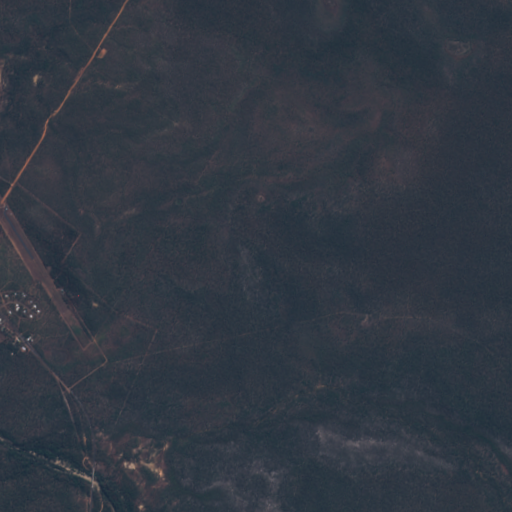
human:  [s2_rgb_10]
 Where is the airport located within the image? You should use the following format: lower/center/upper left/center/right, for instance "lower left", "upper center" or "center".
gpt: The airport is located in the lower left of the image.
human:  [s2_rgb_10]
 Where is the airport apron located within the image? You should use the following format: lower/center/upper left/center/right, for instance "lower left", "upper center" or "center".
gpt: The airport apron is located in the center left of the image.
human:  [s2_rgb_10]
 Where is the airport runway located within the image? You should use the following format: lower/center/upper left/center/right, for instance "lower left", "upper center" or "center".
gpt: The airport runway is located in the center left of the image.
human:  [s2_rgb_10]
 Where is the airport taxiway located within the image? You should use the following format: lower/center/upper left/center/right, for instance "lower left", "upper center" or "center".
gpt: The airport taxiway is located in the center left of the image.
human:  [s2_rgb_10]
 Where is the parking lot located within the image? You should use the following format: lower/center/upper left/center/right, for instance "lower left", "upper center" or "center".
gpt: The parking lot is located in the center left of the image.
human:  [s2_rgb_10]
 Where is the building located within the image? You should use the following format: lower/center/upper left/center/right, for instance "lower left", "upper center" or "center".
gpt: The building is located in the lower left of the image.
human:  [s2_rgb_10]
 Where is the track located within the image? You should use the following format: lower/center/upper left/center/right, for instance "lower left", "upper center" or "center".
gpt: There is no track in the image.